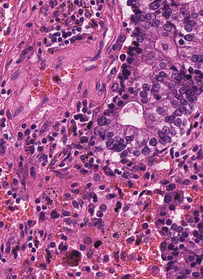
Tumor epithelial tissue: yes
Tumor-associated stroma tissue: yes
Normal tissue: no